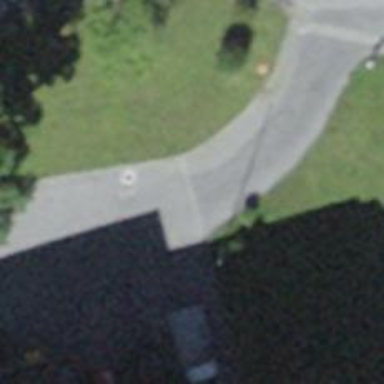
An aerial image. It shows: Asphalt road in residential area.